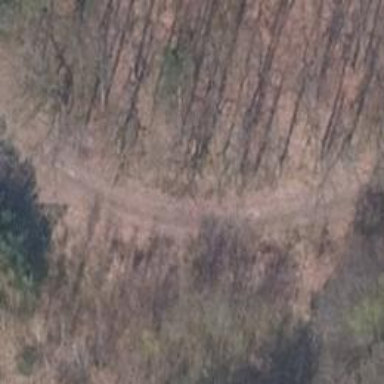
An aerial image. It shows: Sandy track road with grade 4 track type.